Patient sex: M
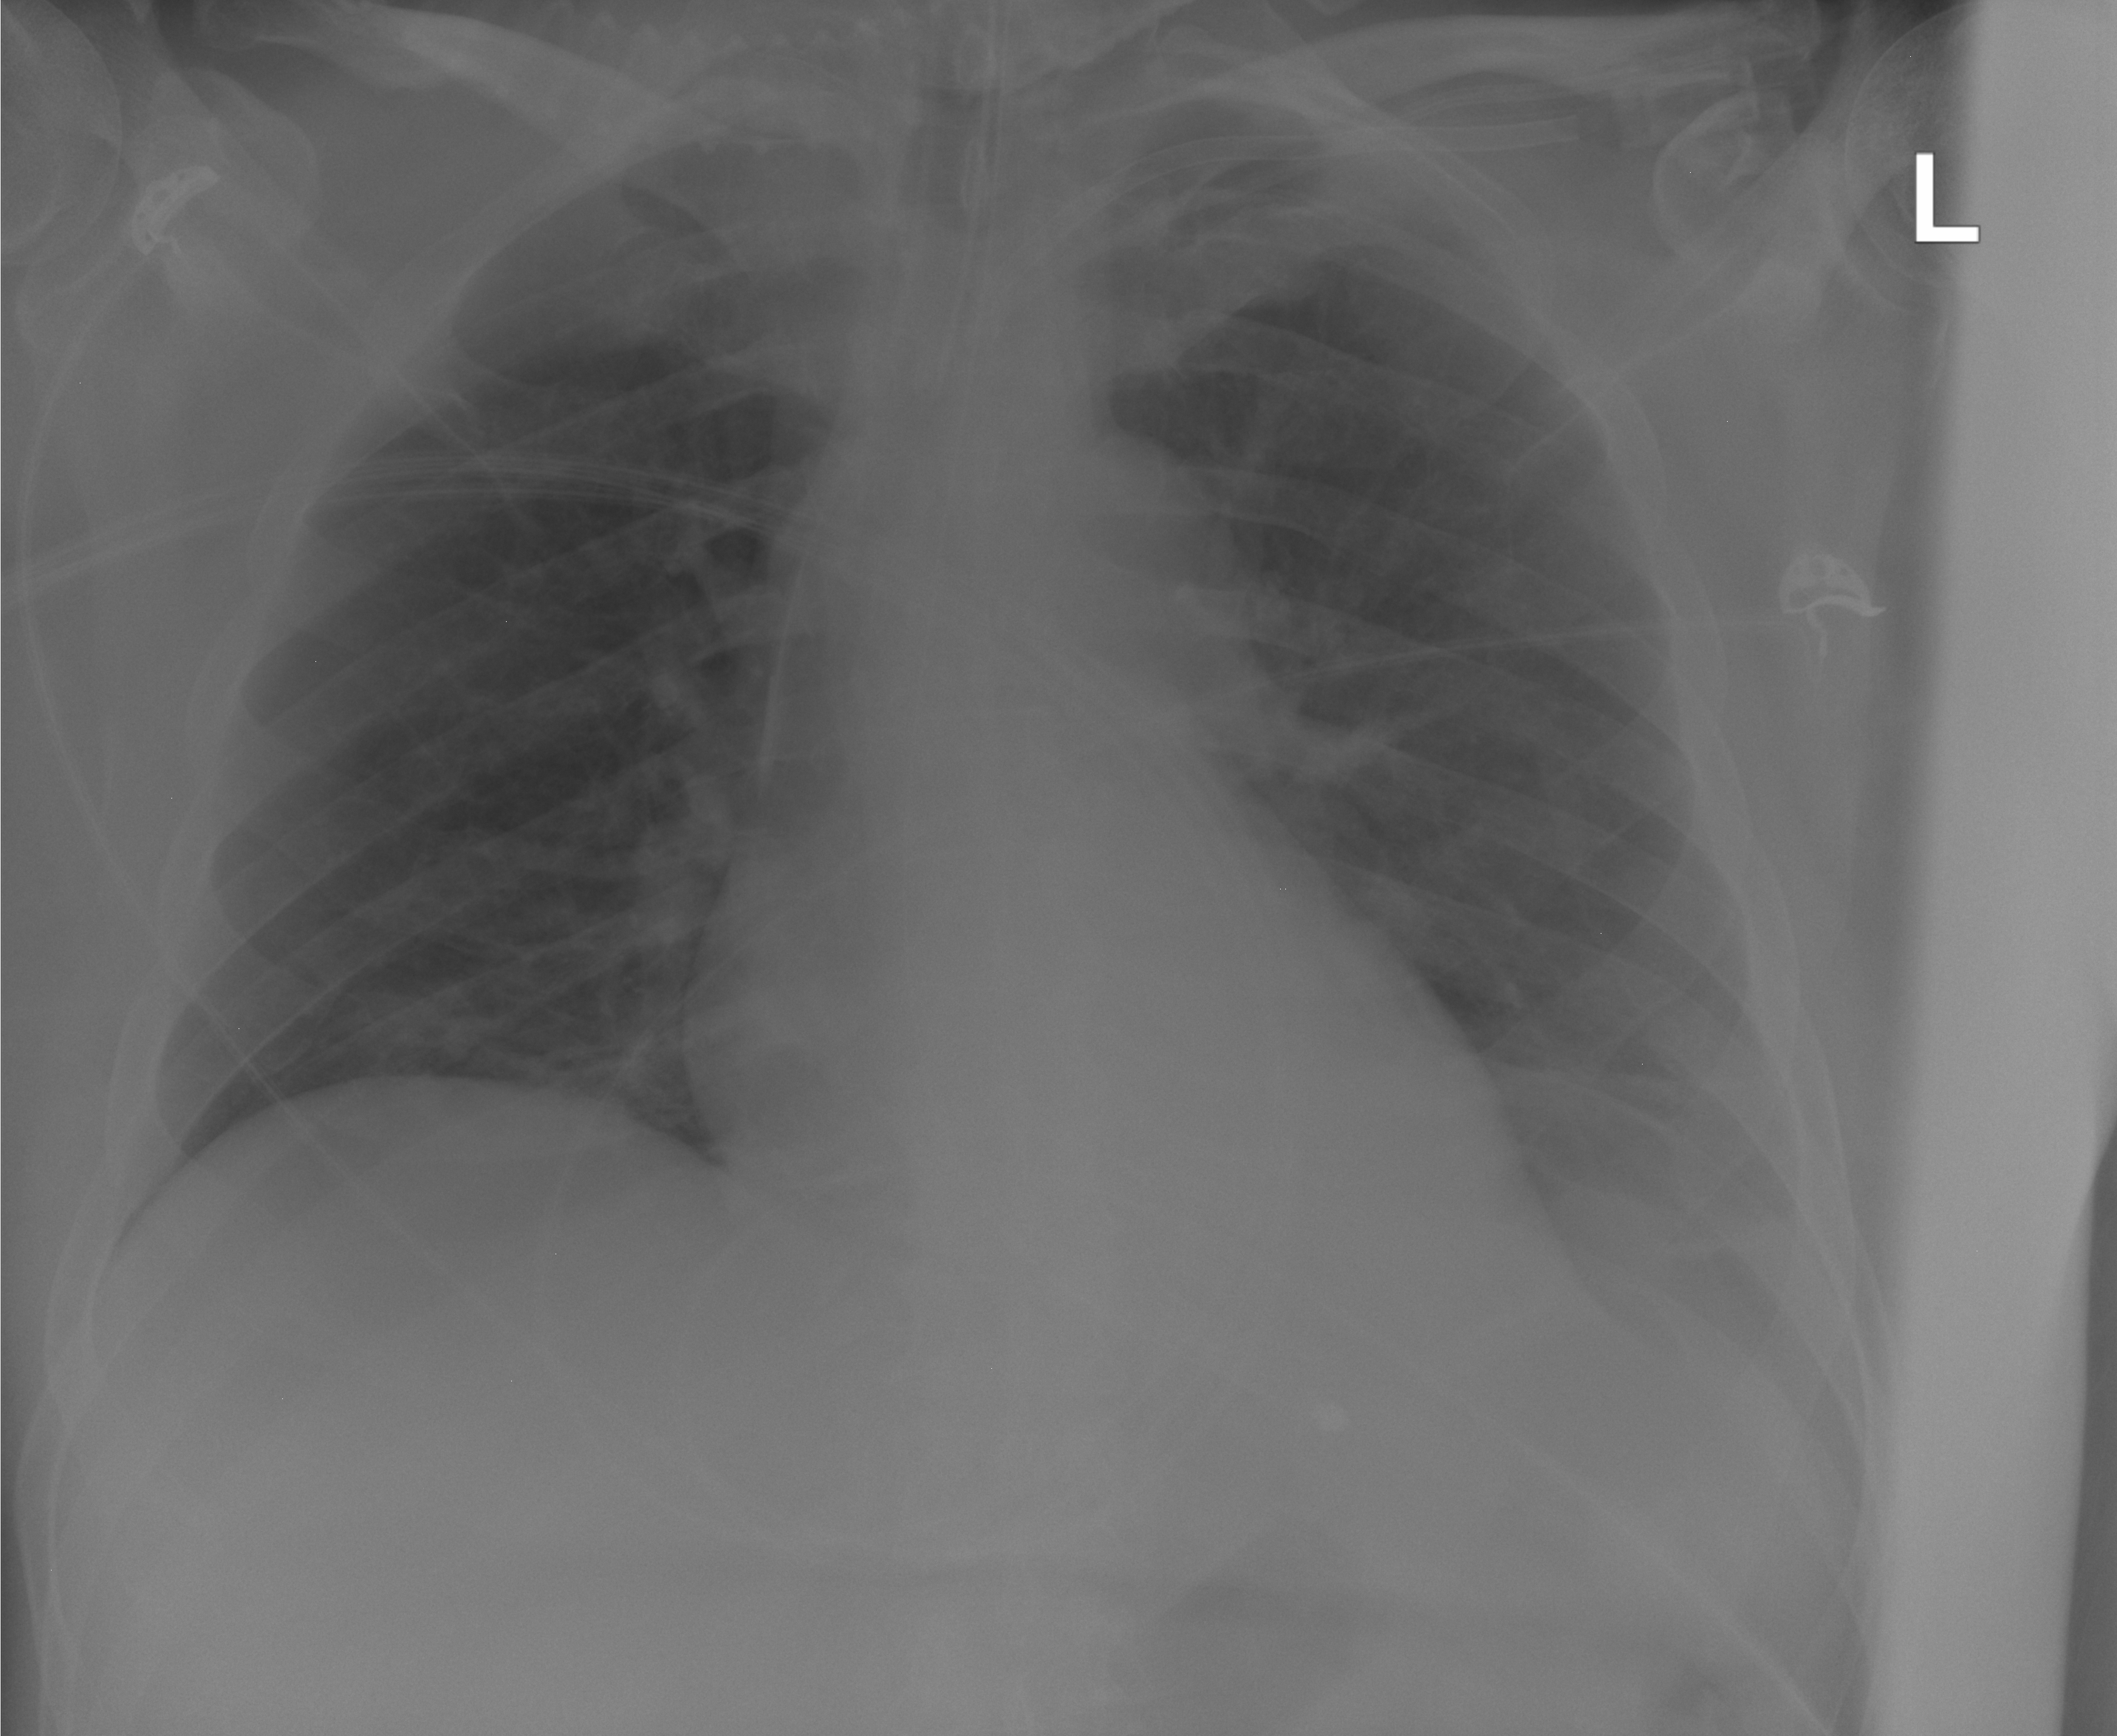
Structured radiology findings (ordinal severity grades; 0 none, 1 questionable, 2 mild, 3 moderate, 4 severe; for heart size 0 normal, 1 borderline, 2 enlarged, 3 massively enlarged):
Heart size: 0
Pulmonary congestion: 0
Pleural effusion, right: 0
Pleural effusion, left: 2
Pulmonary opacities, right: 0
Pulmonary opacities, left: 0
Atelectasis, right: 0
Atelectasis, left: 2